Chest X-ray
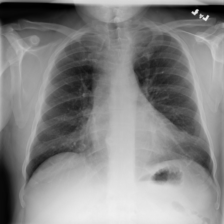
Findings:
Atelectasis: negative
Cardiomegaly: negative
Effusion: negative
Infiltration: negative
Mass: negative
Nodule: negative
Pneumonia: negative
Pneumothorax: negative
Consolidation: negative
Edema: negative
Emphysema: negative
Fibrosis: negative
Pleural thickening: negative
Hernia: negative